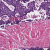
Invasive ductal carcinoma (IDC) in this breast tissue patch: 1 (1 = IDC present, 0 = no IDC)